Interaction volume radius: 5 \u00c5
Interaction volume height: 10 \u00c5
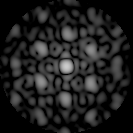
Disorder parameter: 0.4937